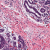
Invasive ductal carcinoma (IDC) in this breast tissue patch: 1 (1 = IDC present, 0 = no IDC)